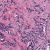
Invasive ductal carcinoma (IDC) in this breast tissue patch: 1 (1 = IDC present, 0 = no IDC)